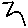
Label: zigzag